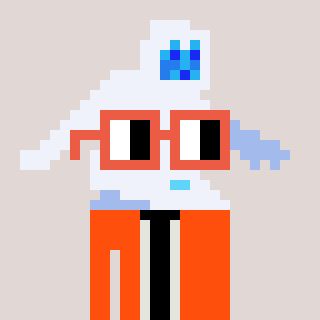
a pixel art character with square orange glasses, a yeti-shaped head and a orange-colored body on a warm background